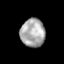
Tissue: prostate
Cell type: Myeloid cells
Senescence score: 0.3445
Nuclear area (px): 679
Mean DAPI intensity: 169.364